122
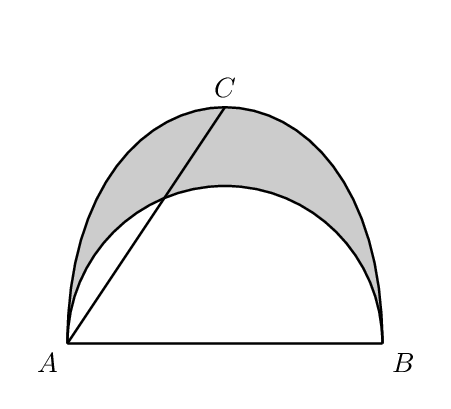
【解答】
1